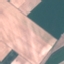
Land use / land cover: AnnualCrop